Question: I have an existing maven project on eclipse, into which I have included a servlet class ('ConfigFileInput.java'):

'ConfigFileInput.java' is the servlet class, whereas the other classes are normal java classes, and 'CreateMasterConfig.java' contains the main method.
I want to deploy this servlet on a local Tomcat server. I have the necessary maven dependencies and configurations setup properly, and maven generates a '.war' file successfully.
When I upload this '.war' file onto my Tomcat server and deploy it, it fails to start.
So, I looked up the directory for my webapp in the Tomcat folder, and found that all the relevant classes are present.
I suspect that my servlet fails to deploy because the main method is in 'CreateMasterConfig.java' whereas the servlet class is 'ConfigFileInput.java', but I'm not sure if this is true, and how I should correct this.
I would appreciate some advice on this.
My web.xml file:
'''
<?xml version="1.0" encoding="ISO-8859-1" ?>
<web-app xmlns="http://java.sun.com/xml/ns/j2ee"
xmlns:xsi="http://www.w3.org/2001/XMLSchema-instance"
xsi:schemaLocation="http://java.sun.com/xml/ns/j2ee http://java.sun.com/xml/ns/j2ee/web-app_2_4.xsd"
version="2.4">
<display-name>ConfigFileInput</display-name>
<description>
This application accepts a URL from user to read the Config File, validates it,
and merges into MasterConfigFile
</description>
<servlet>
<servlet-name>ConfigFileInput</servlet-name>
<servlet-class>ConfigFileInput</servlet-class>
</servlet>
<servlet-mapping>
<servlet-name>ConfigFileInput</servlet-name>
<url-pattern>/ConfigFileInput</url-pattern>
</servlet-mapping>
'''
Just checked out the log files generated by Tomcat, and came across this error:
'''
SEVERE: End event threw exception
java.lang.NoSuchMethodException: org.apache.catalina.deploy.WebXml addServlet
at org.apache.tomcat.util.IntrospectionUtils.callMethod1(IntrospectionUtils.java:802)
at org.apache.tomcat.util.digester.SetNextRule.end(SetNextRule.java:201)
at org.apache.tomcat.util.digester.Digester.endElement(Digester.java:1057)
at com.sun.org.apache.xerces.internal.parsers.AbstractSAXParser.endElement(AbstractSAXParser.java:606)
at com.sun.org.apache.xerces.internal.impl.XMLDocumentFragmentScannerImpl.scanEndElement(XMLDocumentFragmentScannerImpl.java:1742)
at com.sun.org.apache.xerces.internal.impl.XMLDocumentFragmentScannerImpl$FragmentContentDriver.next(XMLDocumentFragmentScannerImpl.java:2900)
at com.sun.org.apache.xerces.internal.impl.XMLDocumentScannerImpl.next(XMLDocumentScannerImpl.java:607)
at com.sun.org.apache.xerces.internal.impl.XMLDocumentFragmentScannerImpl.scanDocument(XMLDocumentFragmentScannerImpl.java:489)
at com.sun.org.apache.xerces.internal.parsers.XML11Configuration.parse(XML11Configuration.java:835)
at com.sun.org.apache.xerces.internal.parsers.XML11Configuration.parse(XML11Configuration.java:764)
at com.sun.org.apache.xerces.internal.parsers.XMLParser.parse(XMLParser.java:123)
at com.sun.org.apache.xerces.internal.parsers.AbstractSAXParser.parse(AbstractSAXParser.java:1210)
at com.sun.org.apache.xerces.internal.jaxp.SAXParserImpl$JAXPSAXParser.parse(SAXParserImpl.java:568)
at org.apache.tomcat.util.digester.Digester.parse(Digester.java:1543)
'''
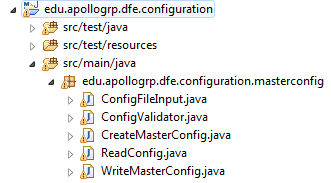
Answer: First thing is change the servlet name with complete package name as mentioned by msangel in his/her answer.
Secondly you need to understand the error message:
'''
java.lang.NoSuchMethodException: org.apache.catalina.deploy.WebXml addServlet
'''
This generally happens when you are trying to deploy catalina.jar within your .war file. Just fix the build file to NOT to include the catalina.jar file in the .war file. This should take off this error.